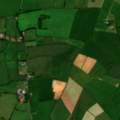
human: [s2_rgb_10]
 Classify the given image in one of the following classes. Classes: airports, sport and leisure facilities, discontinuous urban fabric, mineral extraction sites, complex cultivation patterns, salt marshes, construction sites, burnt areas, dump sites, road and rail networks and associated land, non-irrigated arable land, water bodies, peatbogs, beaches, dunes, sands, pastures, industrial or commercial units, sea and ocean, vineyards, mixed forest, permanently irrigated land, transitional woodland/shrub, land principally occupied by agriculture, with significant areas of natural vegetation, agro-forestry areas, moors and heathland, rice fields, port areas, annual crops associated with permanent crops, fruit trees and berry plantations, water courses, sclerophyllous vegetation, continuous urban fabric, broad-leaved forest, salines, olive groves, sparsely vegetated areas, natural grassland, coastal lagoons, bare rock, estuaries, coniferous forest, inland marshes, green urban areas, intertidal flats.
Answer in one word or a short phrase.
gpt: pastures